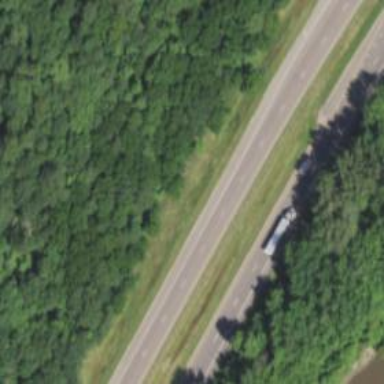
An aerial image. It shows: Asphalt trunk highway.